RGB frame:
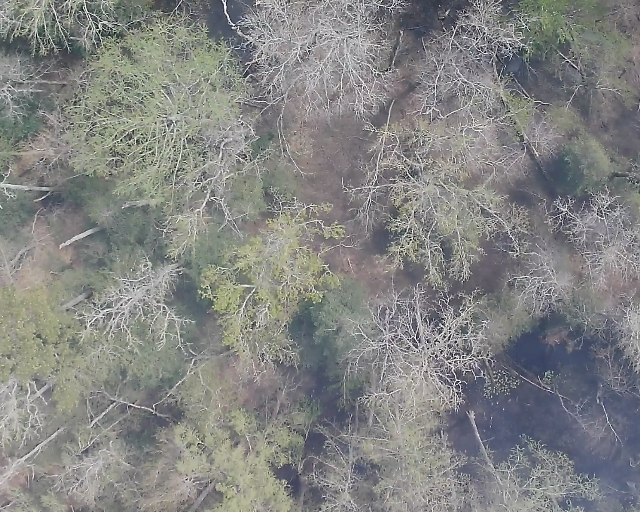
Thermal frame:
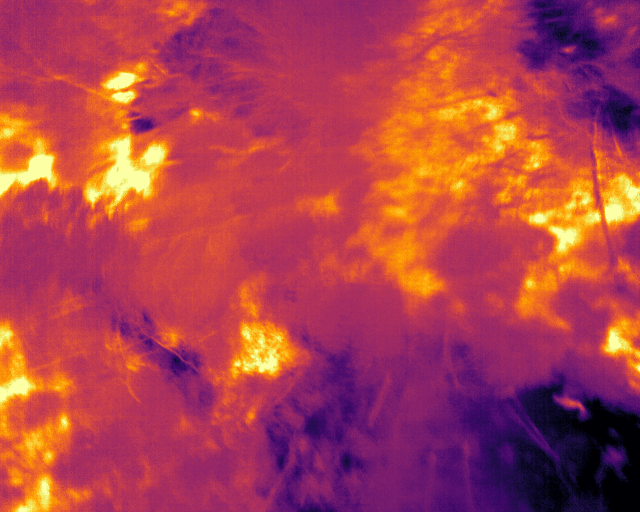
Captured: 2026-02-26 03:46:37
Pixels at or above 80 °C: 0 (fraction of frame: 0)